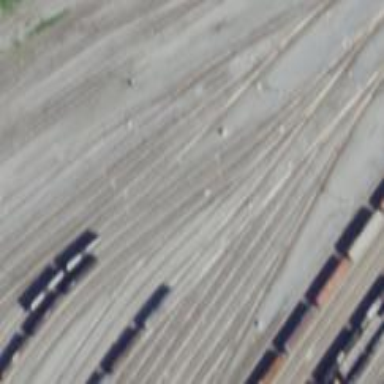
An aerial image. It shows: Railway yard.